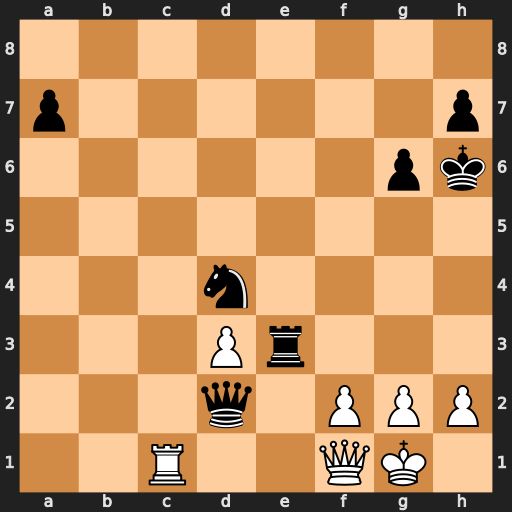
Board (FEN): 8/p6p/6pk/8/3n4/3Pr3/3q1PPP/2R2QK1
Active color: w
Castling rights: -
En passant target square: -
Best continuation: Rd1 Ne2+ Kh1 Rxd3 Rxd2